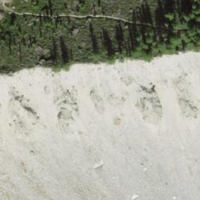
EUNIS habitat code: 48
Species observed at this site:
Rhododendron ferrugineum
Achillea erba-rotta
Orthilia secunda
Emberiza cia